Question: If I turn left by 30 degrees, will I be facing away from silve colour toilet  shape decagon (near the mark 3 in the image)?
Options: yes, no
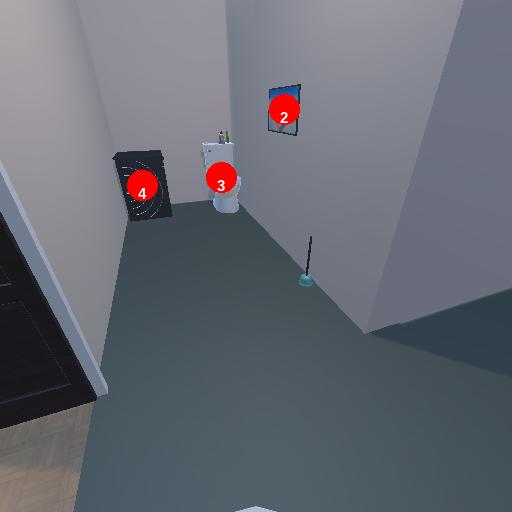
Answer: yes